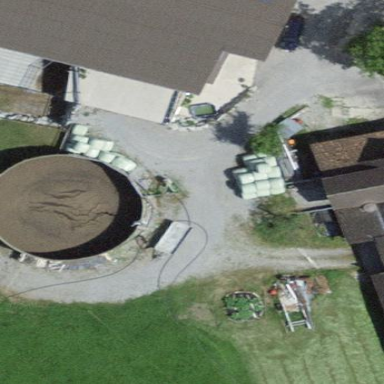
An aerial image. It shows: Storage tank that is man-made.